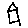
Label: house